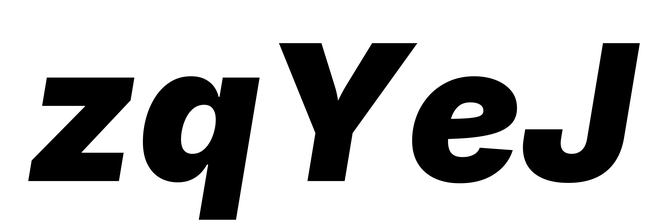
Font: Inter-Italic_Black_Italic